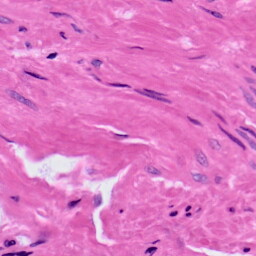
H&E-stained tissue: Prostate